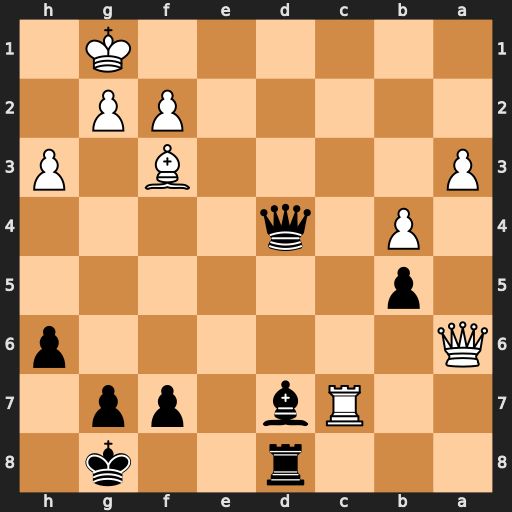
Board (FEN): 3r2k1/2Rb1pp1/Q6p/1p6/1P1q4/P4B1P/5PP1/6K1
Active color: b
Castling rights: -
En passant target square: -
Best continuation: Qa1+ Kh2 Qe5+ g3 Qxc7